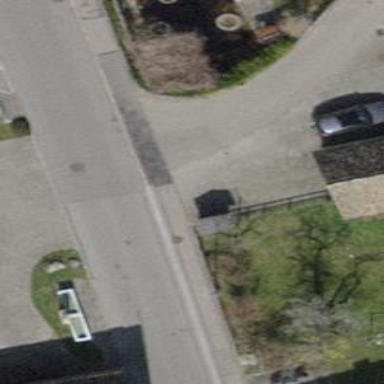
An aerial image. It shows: Unmarked road crossing.